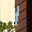
Label: 1